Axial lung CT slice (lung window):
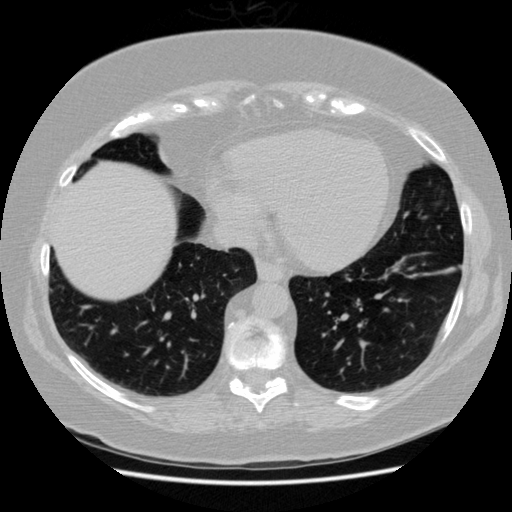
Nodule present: no